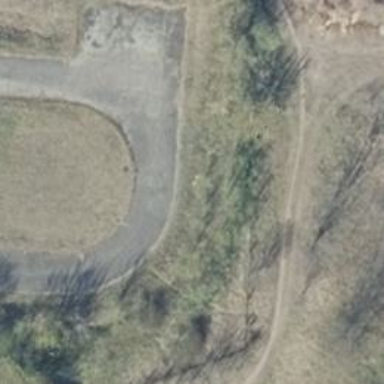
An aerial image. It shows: Unclassified road.